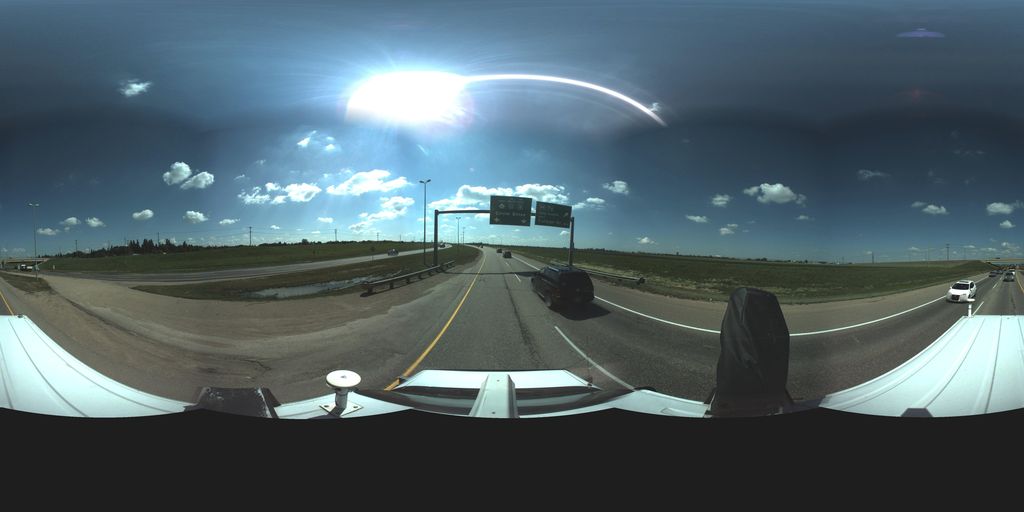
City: saskatoon